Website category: movie
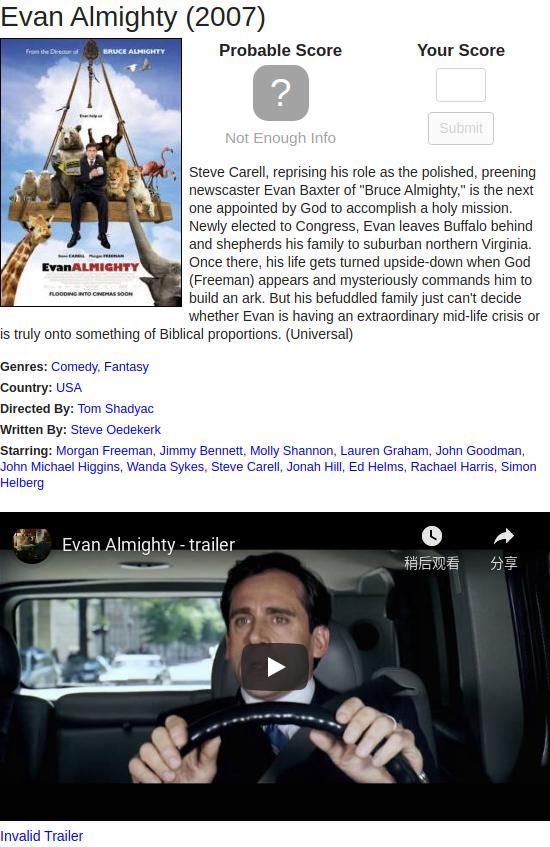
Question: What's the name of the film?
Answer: Evan Almighty

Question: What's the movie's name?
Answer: Evan Almighty

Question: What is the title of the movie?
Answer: Evan Almighty

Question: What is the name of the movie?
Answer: Evan Almighty

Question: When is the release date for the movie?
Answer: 2007

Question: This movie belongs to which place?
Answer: USA

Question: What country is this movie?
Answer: USA

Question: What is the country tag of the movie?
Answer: USA

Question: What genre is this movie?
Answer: Comedy

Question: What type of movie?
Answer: Comedy

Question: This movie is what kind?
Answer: Comedy

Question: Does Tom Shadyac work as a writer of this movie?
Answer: no

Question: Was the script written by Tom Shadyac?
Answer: no

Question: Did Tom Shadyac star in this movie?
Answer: no

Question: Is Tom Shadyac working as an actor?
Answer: no

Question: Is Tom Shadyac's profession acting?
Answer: no

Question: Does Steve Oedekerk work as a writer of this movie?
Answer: yes

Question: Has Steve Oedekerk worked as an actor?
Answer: no

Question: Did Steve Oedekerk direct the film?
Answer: no

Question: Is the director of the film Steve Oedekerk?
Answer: no

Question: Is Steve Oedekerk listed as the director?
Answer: no

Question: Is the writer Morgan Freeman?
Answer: no

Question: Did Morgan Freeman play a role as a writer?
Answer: no

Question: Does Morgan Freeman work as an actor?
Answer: yes

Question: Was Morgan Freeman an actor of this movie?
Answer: yes

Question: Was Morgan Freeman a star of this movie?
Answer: yes

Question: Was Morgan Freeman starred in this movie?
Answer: yes

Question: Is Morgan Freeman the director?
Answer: no

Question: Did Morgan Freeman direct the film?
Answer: no

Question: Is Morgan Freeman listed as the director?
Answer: no

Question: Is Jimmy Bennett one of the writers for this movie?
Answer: no

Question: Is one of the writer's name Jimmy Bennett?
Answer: no

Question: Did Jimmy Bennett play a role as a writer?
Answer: no

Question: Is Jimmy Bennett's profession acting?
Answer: yes

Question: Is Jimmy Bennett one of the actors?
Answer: yes

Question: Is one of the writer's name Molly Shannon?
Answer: no

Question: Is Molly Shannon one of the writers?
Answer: no

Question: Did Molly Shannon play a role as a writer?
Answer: no

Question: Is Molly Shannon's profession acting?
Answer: yes

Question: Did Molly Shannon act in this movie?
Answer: yes

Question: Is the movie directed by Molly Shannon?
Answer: no

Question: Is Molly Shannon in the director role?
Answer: no

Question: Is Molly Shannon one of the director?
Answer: no

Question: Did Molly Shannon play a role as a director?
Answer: no

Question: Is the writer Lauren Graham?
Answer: no

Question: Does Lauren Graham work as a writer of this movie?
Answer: no

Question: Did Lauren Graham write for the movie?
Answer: no

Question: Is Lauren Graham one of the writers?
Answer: no

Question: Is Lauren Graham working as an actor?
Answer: yes

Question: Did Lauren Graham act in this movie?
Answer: yes

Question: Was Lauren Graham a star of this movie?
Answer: yes

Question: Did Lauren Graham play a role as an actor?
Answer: yes

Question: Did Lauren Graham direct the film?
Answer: no

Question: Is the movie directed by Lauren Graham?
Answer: no

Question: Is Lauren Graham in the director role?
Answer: no

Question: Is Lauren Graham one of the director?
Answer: no

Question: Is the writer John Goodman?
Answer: no

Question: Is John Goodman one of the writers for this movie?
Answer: no

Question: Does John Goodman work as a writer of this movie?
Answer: no

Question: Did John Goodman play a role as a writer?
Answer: no

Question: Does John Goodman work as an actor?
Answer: yes

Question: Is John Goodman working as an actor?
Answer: yes

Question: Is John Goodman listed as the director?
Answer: no

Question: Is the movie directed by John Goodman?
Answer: no